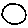
Label: circle